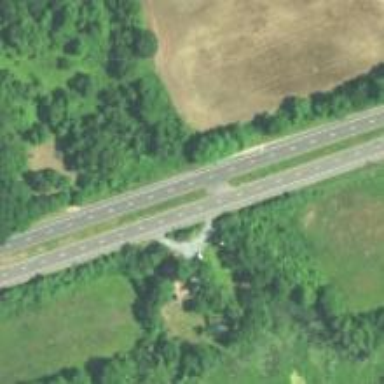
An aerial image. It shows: Trunk link highway.